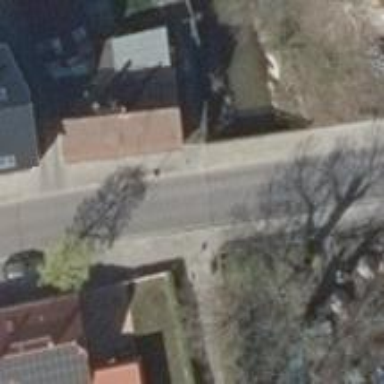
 featuring bridge. There are sidewalks on both sides of the road."